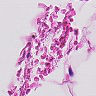
Metastatic tissue present: no